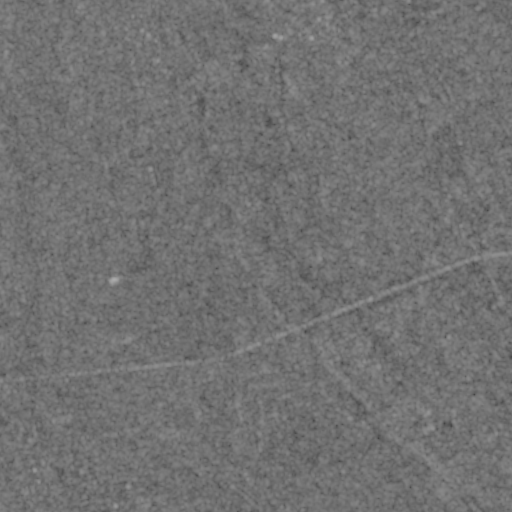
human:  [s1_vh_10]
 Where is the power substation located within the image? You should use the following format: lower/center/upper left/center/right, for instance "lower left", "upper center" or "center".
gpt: The power substation is located in the lower right of the image.
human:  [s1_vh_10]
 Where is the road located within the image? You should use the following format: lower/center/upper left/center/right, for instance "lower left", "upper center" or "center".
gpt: There is no road in the image.

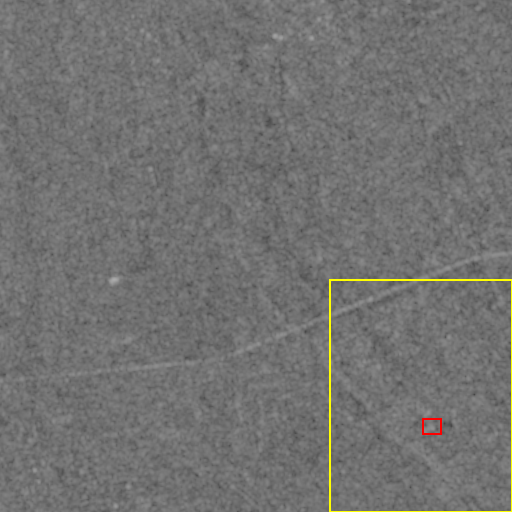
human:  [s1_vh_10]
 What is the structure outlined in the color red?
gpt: The structure outlined in red is a power substation.
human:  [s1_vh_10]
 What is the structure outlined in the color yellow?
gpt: The structure outlined in yellow is a solar farm.
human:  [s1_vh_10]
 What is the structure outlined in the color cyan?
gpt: There is no cyan outline.